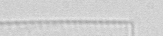
Label: Dactyliosolen_blavyanus